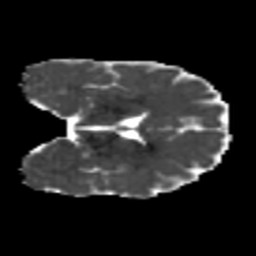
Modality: MD
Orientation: coronal
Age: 20
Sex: female
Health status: healthy
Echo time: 0.074 s